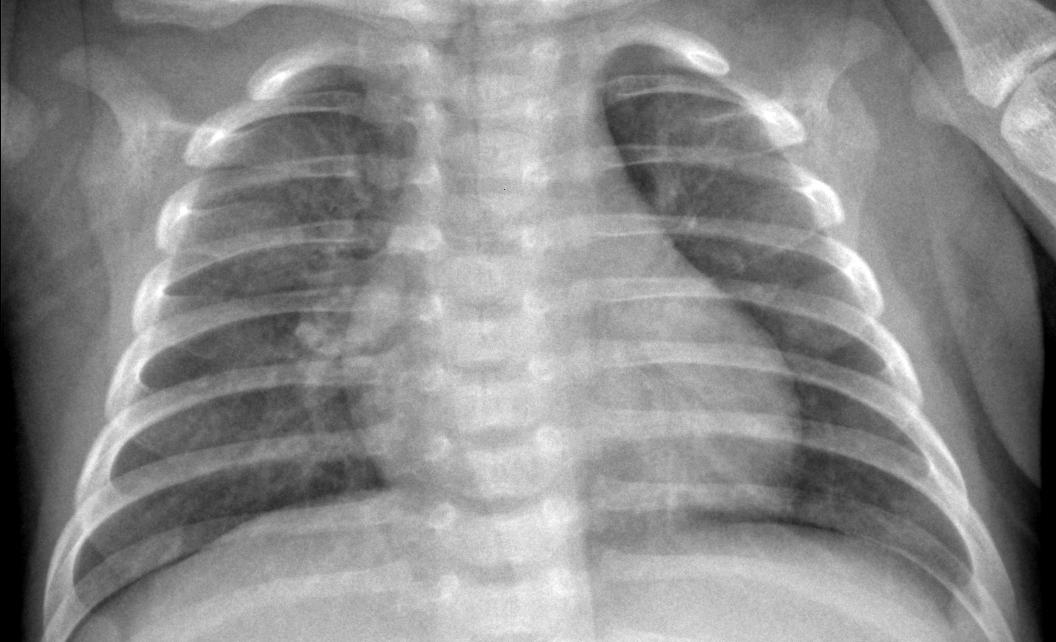
Diagnosis: PNEUMONIA